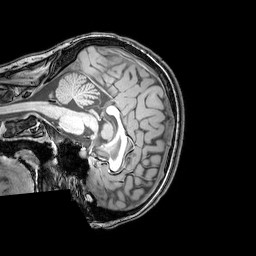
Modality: T1w
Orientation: sagittal
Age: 22
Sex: female
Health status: healthy
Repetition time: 0.081 s
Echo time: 0.037 s